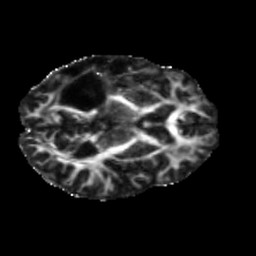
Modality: FA
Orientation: axial
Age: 58
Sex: female
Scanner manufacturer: siemens
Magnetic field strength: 3 T
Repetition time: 5.25 s
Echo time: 0.08 s